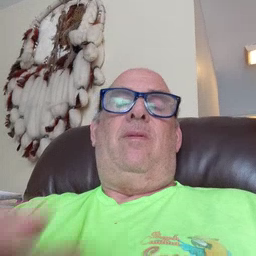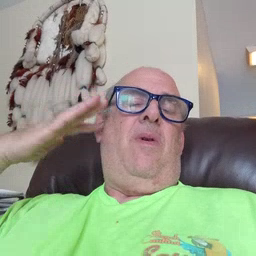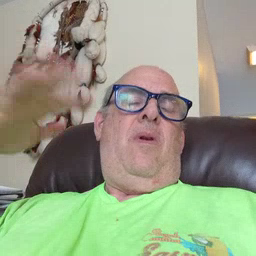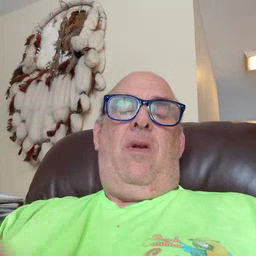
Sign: noisy